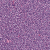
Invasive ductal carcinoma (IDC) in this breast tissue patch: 1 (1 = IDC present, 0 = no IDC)